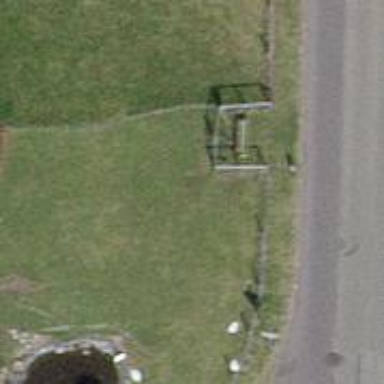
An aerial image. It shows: Brown bench.